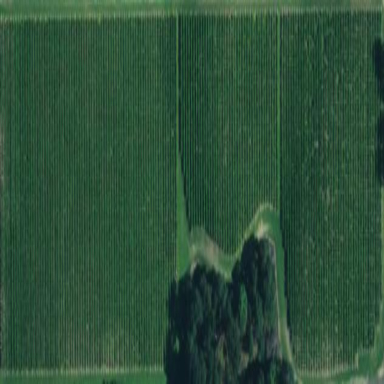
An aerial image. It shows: Vineyard where grapes are grown.